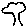
Label: tree